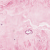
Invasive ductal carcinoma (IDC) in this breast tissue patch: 0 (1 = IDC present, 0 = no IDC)